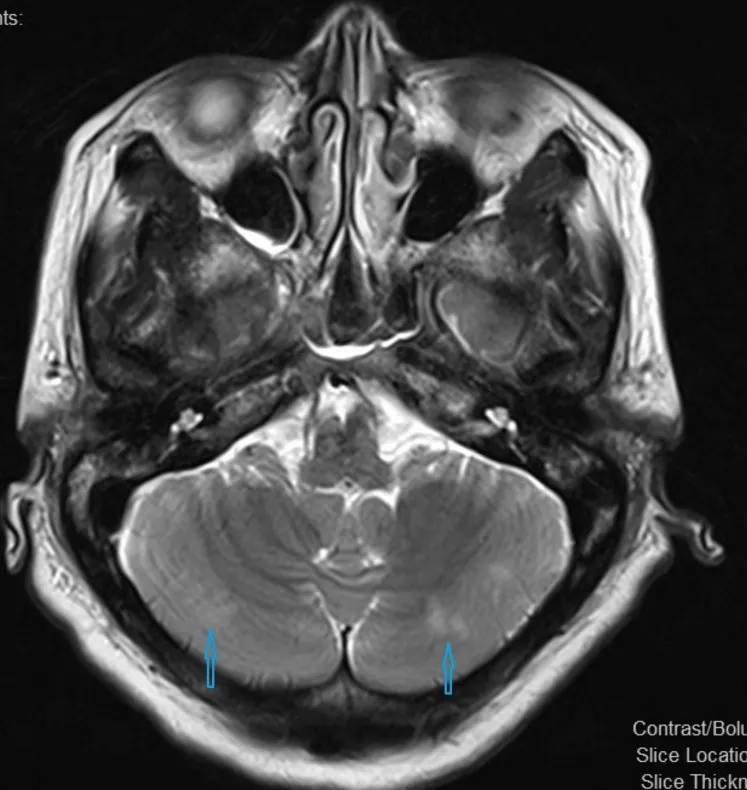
Magnetic resonance imaging (MRI) brain. Subtle hyperintensity in bilateral parieto-occipital lobes in cortical and subcortical areas and bilateral cerebral hemispheres indicating posterior reversible encephalopathy syndrome (PRES).
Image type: radiology (mri)